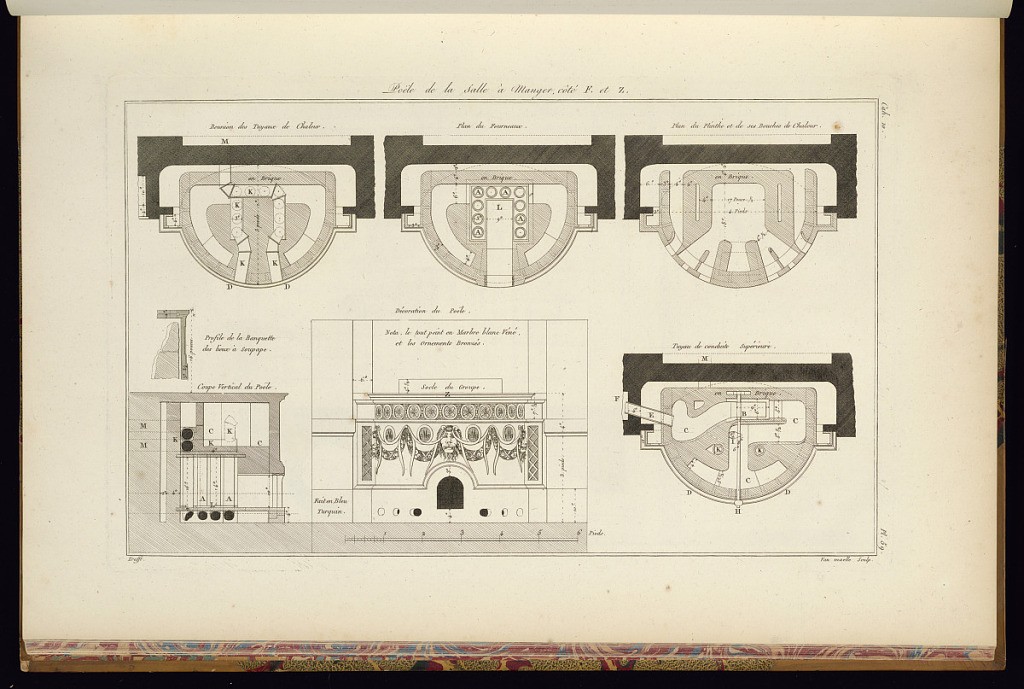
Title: Poële de la Salle à Manger
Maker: Jean-Charles Krafft, French, 1764 - 1833
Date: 1812
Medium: Etching and engraving on paper
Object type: Print
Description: Details, elevations, sectional views, and plans for a dining room stove decorated with Empire style motifs, mascarons (masks), festoons, and rosettes. The plate is titled, numbered, and signed.